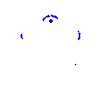
Particle: pion